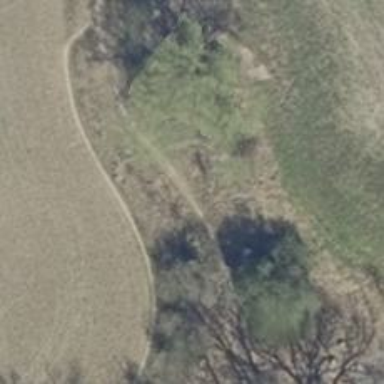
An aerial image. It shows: Path on the ground.